Question:
Need to 'select from projects' and get something like:
[id] = int
[staff] = agg{users.data, staff.data, role.data}
[chief] = agg{users.data, staff.data, role.data}
[client] = agg{users.data, clients.data, role.data}
[involved] = [agg{users.data, staff.data, role.data}] , [agg{users.data, staff.data, role.data}], ...
[other_project_data]
I know about 'array_agg(json_agg)', but it require only 1 argument. And I get only [staff] = agg{user.data}
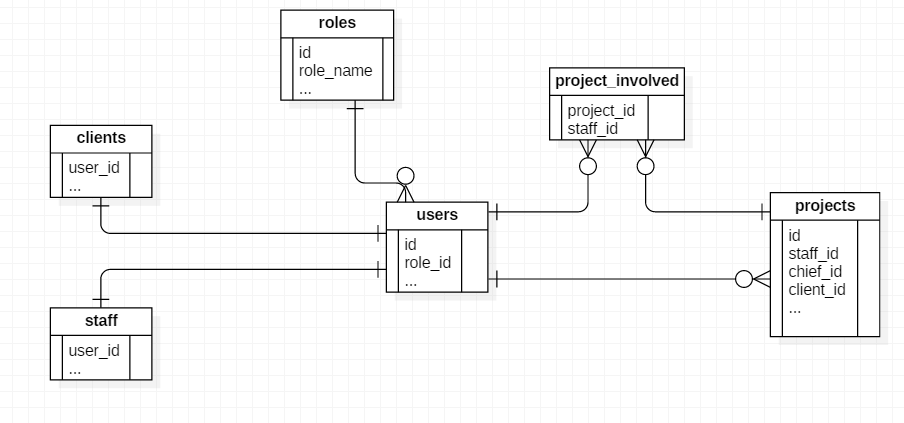
Answer: you need to use json_build_object/jsonb_build_object (key, value):
'''
jsonb_agg(
jsonb_build_object(
'usersdata', users.data,
'staffdata', staff.data
))
'''
# UPD: answer to comment
Using two tables:
'''
WITH users AS (
SELECT 1 as id, 'aaa'::text AS data, 10 as cnt
), staff AS (
SELECT 1 as user_id, 'bbbb'::text AS data, 5 as cnt
)
SELECT
jsonb_agg(
jsonb_build_object(
'usersdata', u.data || s.data,
'usersdataarray', ARRAY[ u.data, s.data],
'cntdata', u.cnt + s.cnt
))
FROM users AS u
JOIN staff AS s ON (s.user_id = u.id)
'''
WITH clause emulate your tables.